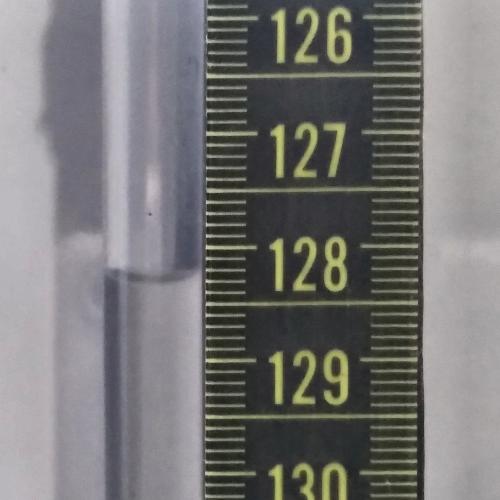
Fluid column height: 128.3 cm